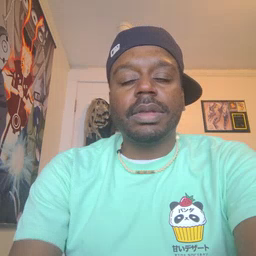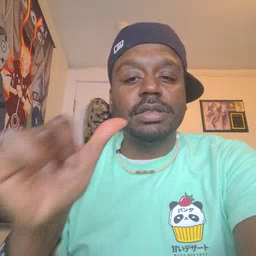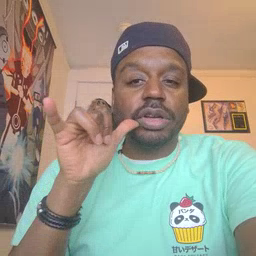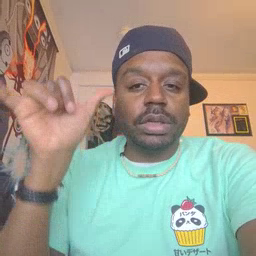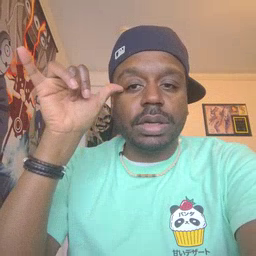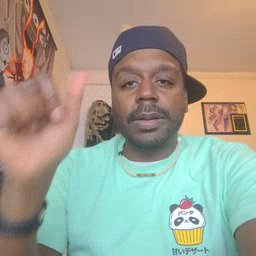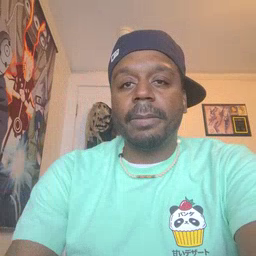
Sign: yesterday